Question:
What exactly i want to know is how do i get my categories like in the picture. (The food types thumbnails.) I have a WordPress site with the Maya Shop theme which is based on Woo Commerce. I tried every which way i could from the menu and i hadn't managed to do it.
Also tried to fiddle a little bit with the Short code to no avail. I am new to this an i want to keep it as simple as possible. Do i have to write php code for some files or can i do it simpler than that?
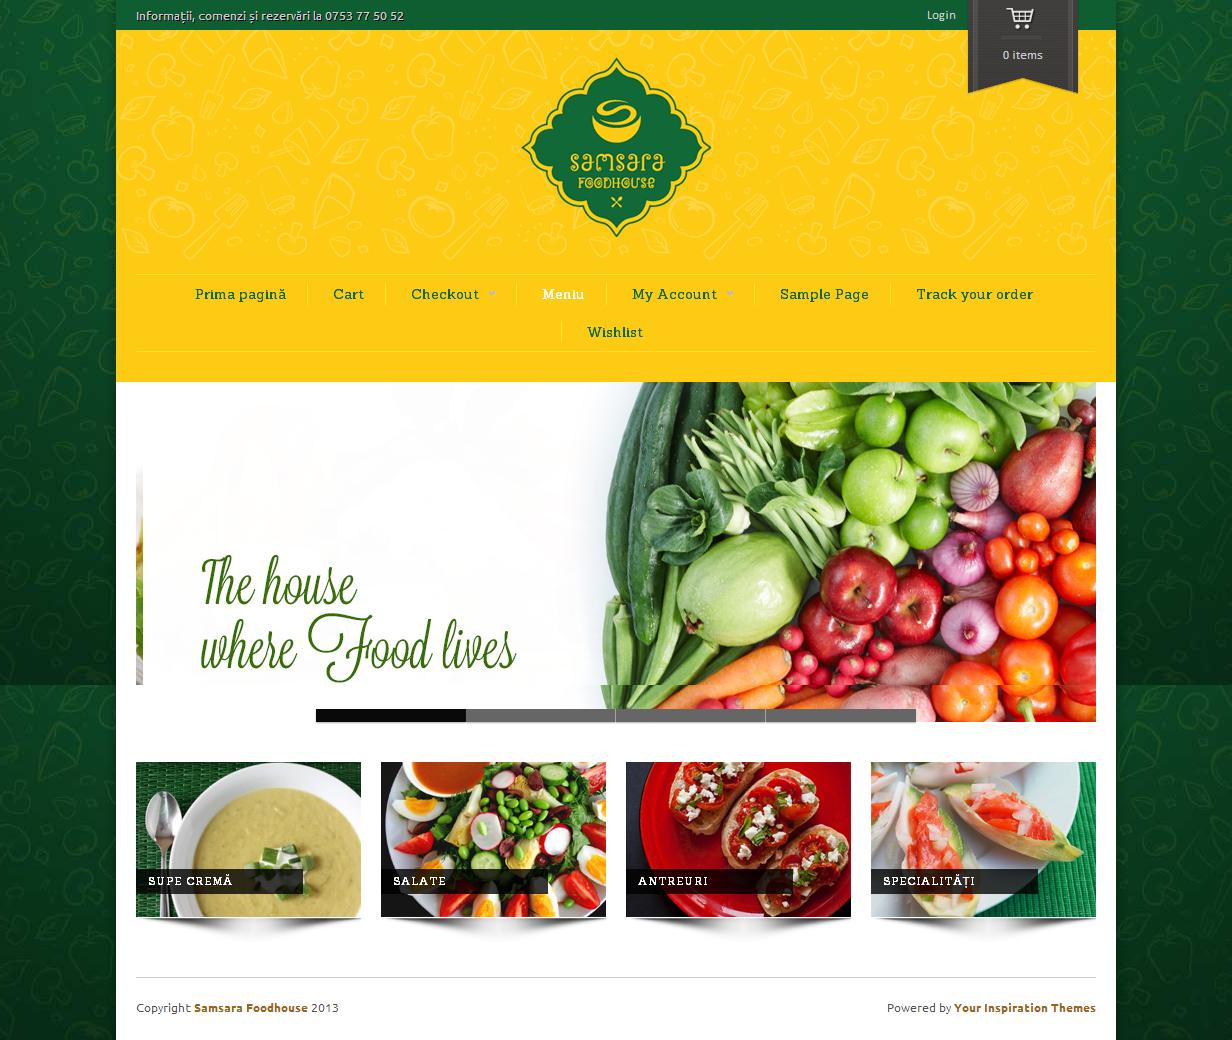
Answer: That's not good answer. get_category_link() is not appropriate function to use for custom taxonomy. Function get_term_link() is what we need here.
'''
<?php
$prod_categories = get_terms( 'product_cat', array(
'orderby' => 'name',
'order' => 'ASC',
'hide_empty' => 1
));
foreach( $prod_categories as $prod_cat ) :
$cat_thumb_id = get_woocommerce_term_meta( $prod_cat->term_id, 'thumbnail_id', true );
$cat_thumb_url = wp_get_attachment_thumb_url( $cat_thumb_id );
$term_link = get_term_link( $prod_cat, 'product_cat' );
?>
<a href="<?php echo $term_link; ?>"><img src="<?php echo $cat_thumb_url; ?>" alt="<?php echo $prod_cat->name; ?>" /></a>
<?php endforeach; wp_reset_query(); ?>
'''